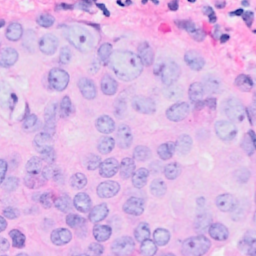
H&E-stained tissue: Breast